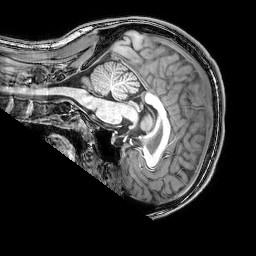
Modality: T1w
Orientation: sagittal
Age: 18
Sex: male